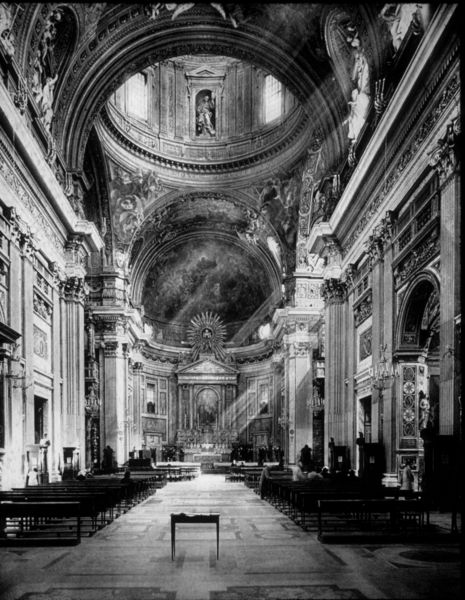
Titel: Il Gesù (Innenraum)
Künstler: Vignola
Standort: Roma
Institution: Il Gesù
Schlagwörter: gemälde, schatten, weiß, dreieck, menschen, fenster, grau, holz, licht, marmor, pfeiler, raum, schmuck, schwarz, stühle, säule, säulen, tisch, ornament, wand, architektur, barock, kragen, stein, innenraum, kirche, sonne, boden, figur, decke, innen, personen, relief, schiff, bücher, bogen, perspektive, giebel, bank, pilaster, saal, rundbogen, kuppel, arch, arches, architecture, chair, church, column, columns, corinthian, hall, ornate, people, pope, religious, white, window, bench, black, chairs, empty, gestühl, gray, grey, interior, painting, table, wall, windows, ornamente, verzierung, wandgemälde, floor, lichteinfall, platte, flucht, foto, fotografie, photographie, bögen, wände, gang, nische, gewölbe, lichtstrahl, kuppeln, stern, dom, strahlen, zentralperspektive, groß, schwarzweiß, strahl, gebet, altar, arkaden, bänke, hauptschiff, hochaltar, inneres, kapitelle, kathedrale, sims, kirchenschiff, mittelgang, gesims, mittelschiff, wood, archivolten, kircheninneres, langschiff, jesus, fluchtpunkt, mass, roman, stone, altarraum, apsis, zentral, chor, german, germany, roof, sun, baroque, light, path, view, drawing, prunk, vorlagen, black and white, decoration, fotographie, shadow, sketch, sakral, books, desk, paintings, photo, sculpture, statue, altarbild, marble, sunlight, italy, basilika, kirhce, day, kriche, arc, design, dome, doors, rome, saalkirche, hallenkirche, vierung, längsschiff, apse, basilica, cathedral, narthex, nave, pews, piers, prayer, seats, walls, brick, ceiling, cupola, ost, fountain, statues, museum, engraving, gothic, aisle, religion, chorraum, god, isle, verlust, bay, fresco, pillar, christian, maria, carving, christianity, beichtstuhl, father, round, open, pray, faith, sacred, frescos, cieling, photograph, trinity, chapel, churhc, library, big, tall, strahen, europe, wandvorlagen, sculptures, pew, tile, sunday, tables, deutsch, deutschland, wandpfeilerbasilika, catherdral, catholic, capital, catholicism, monstrance, high, indoor, benches, inside, vaulted, daylight, candel, colonnade, middle, kupel, altar., pillars, phot, ailse, capitals, seating, carvings, alter, balck, aisles, pilar, rays, quiet, forgiveness, sacral, abse, knave, catedral, cuppola, sixtinisch, kappekke, gewolbe, fiereun, fierung, lichtschein, sonnenstrahl, sulen, podium, celling, luigi, jesu, jesuits, gesu, ceililng, mousetrap, whorehouse, roman catholic, monastry, illuminating, rays of light, blick zu altar, catholics, musesum, phoo, kuppel., cthedrale